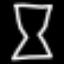
Label: hourglass